Interaction volume radius: 10 \u00c5
Interaction volume height: 15 \u00c5
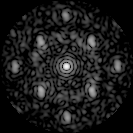
Disorder parameter: 0.4623